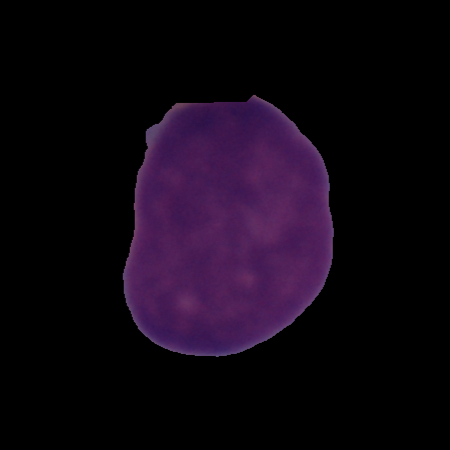
Label: cancer